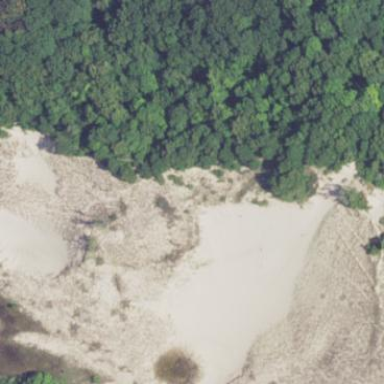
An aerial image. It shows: Natural area covered with sand.